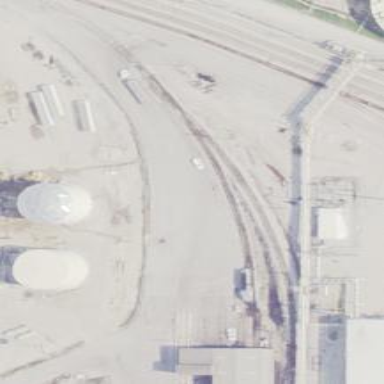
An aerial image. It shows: Rail spur service.